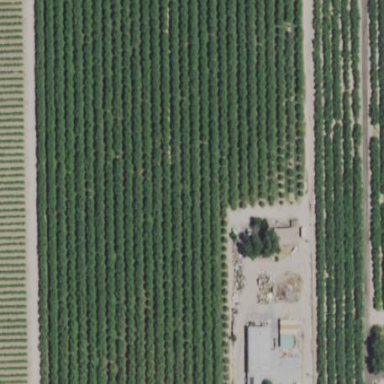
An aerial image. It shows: Almond orchard with rows of almond trees.